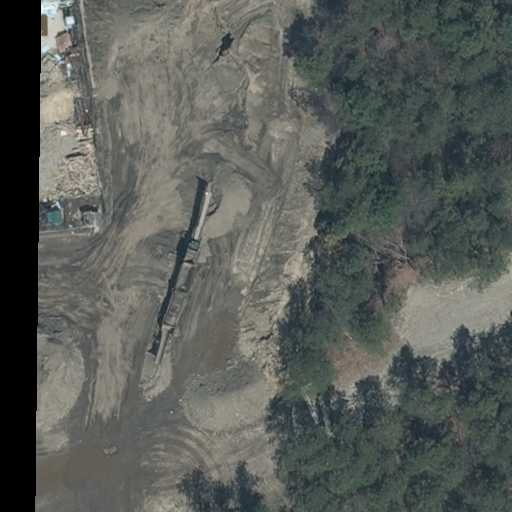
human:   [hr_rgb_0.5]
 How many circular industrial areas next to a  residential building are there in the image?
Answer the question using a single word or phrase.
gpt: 0

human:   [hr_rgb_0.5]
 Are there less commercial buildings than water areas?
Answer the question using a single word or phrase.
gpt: no

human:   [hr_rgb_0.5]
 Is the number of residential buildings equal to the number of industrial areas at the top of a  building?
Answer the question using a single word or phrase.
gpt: yes

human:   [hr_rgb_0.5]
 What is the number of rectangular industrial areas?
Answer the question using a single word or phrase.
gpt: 1

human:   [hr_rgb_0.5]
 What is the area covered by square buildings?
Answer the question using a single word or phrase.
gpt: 0m2

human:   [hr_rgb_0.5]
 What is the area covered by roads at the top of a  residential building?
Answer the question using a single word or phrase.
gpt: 0m2

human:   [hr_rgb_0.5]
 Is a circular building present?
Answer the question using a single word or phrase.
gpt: no

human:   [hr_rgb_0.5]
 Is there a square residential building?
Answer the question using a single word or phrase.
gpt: no

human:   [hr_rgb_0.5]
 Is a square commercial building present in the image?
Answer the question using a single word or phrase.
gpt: no

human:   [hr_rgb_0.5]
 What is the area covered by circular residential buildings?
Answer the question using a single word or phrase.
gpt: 0m2

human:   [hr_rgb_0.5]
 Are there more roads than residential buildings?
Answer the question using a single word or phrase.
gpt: no

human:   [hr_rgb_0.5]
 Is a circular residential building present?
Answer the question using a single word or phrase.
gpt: no

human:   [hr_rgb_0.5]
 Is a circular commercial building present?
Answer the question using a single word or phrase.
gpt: no

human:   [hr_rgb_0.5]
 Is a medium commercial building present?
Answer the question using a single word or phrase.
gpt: no

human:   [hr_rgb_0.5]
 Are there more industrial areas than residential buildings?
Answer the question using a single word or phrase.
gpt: yes

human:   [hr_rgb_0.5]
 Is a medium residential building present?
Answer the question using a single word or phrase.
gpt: no

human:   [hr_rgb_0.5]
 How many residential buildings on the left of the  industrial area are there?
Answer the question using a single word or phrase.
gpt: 0

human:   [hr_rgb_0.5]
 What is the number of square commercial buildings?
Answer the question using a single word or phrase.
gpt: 0

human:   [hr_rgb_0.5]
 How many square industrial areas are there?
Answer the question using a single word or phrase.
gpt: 0

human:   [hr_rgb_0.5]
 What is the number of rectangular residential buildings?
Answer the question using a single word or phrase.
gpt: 0

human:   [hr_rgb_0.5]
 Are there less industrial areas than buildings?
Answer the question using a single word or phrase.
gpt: yes

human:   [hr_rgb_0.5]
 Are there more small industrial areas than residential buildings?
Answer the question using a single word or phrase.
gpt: no

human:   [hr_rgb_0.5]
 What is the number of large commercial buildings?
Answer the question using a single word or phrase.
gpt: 0

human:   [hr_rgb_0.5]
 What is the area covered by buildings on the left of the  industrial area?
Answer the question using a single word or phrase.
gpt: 83m2

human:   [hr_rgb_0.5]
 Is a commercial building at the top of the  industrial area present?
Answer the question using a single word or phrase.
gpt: no

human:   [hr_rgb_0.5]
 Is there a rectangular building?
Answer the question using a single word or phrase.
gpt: yes

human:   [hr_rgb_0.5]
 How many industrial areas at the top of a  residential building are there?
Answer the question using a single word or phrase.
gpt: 0

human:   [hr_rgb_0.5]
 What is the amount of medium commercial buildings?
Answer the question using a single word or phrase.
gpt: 0

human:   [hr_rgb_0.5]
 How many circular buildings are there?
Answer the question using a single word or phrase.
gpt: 0

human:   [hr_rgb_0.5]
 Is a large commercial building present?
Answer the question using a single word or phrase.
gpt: no

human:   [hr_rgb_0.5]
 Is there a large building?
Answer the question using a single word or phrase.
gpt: no

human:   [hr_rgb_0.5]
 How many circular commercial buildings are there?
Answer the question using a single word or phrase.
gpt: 0

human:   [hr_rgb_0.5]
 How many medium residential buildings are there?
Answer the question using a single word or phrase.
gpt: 0

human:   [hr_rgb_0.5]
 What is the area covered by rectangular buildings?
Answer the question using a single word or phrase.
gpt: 83m2

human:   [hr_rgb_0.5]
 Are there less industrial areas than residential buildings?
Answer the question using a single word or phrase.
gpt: no

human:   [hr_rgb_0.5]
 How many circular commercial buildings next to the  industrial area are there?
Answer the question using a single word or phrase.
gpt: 0